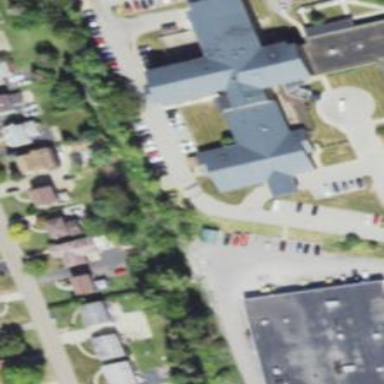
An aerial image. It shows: Nursing home building.